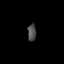
Tissue: prostate
Cell type: Epithelial cells
Senescence score: 0.3273
Nuclear area (px): 139
Mean DAPI intensity: 77.216